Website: bh-photo
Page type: address-validator
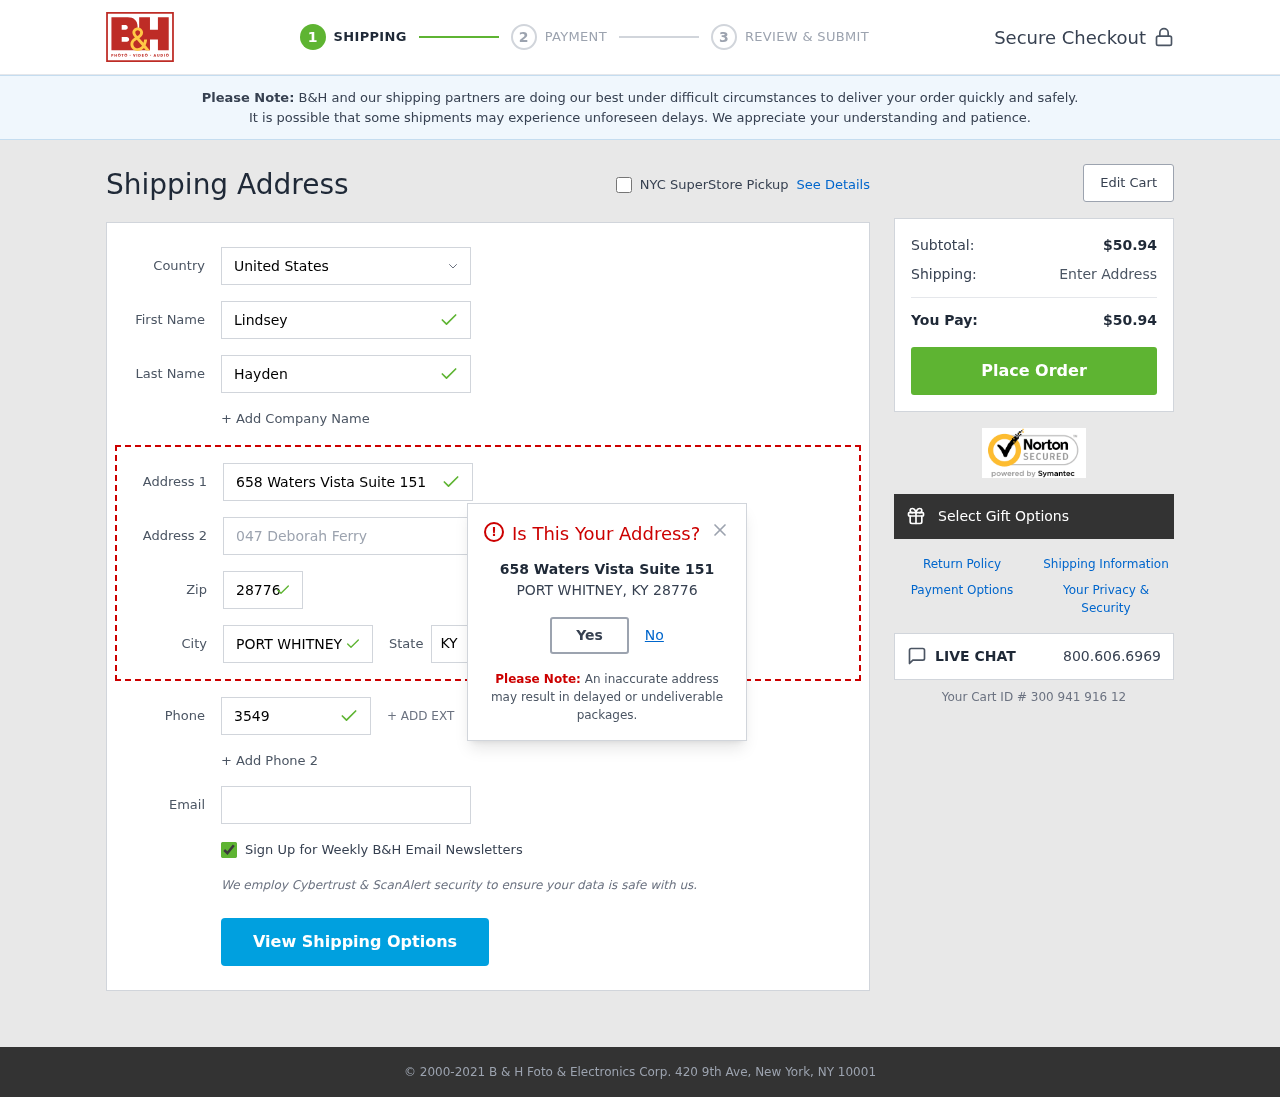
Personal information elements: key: PII_CITY
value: Port Whitney
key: PII_COUNTRY
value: United States
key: PII_EMAIL
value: lhayden@yahoo.com
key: PII_FIRSTNAME
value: Lindsey
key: PII_LASTNAME
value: Hayden
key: PII_PHONE
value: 3549295537
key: PII_POSTCODE
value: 28776
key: PII_STATE_ABBR
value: KY
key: PII_STREET
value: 658 Waters Vista Suite 151
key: PII_STREET2
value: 047 Deborah Ferry
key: PII_CITY_MODAL
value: PORT WHITNEY
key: PII_POSTCODE_FULL
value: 28776
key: PII_POSTCODE_NUMERIC
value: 28776
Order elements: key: ORDER_SUBTOTAL
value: $50.94
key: ORDER_TOTAL
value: $50.94
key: ORDER_ID
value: Your Cart ID # 300 941 916 12